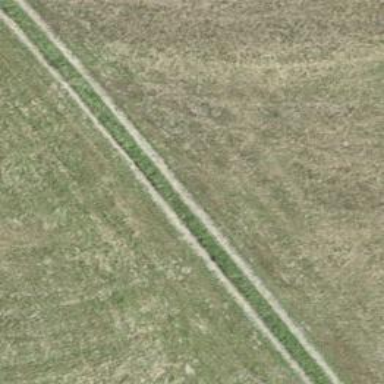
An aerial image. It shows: Track with grade 4 track type.